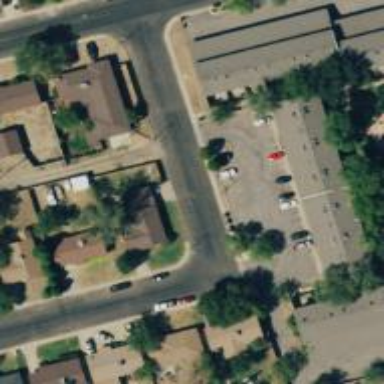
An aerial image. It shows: Alley classified as service road.